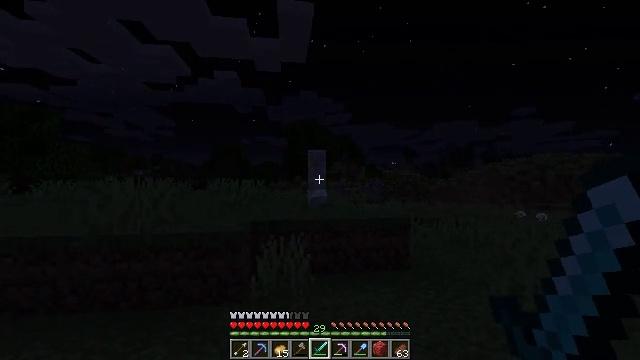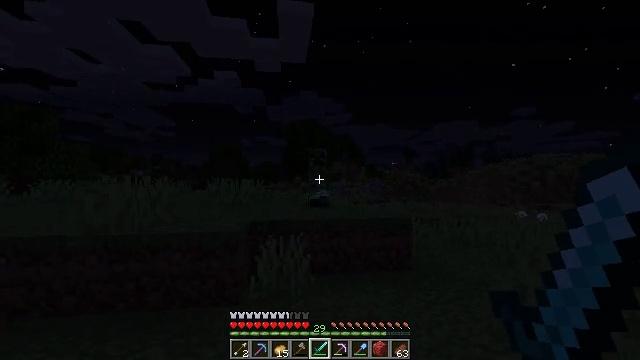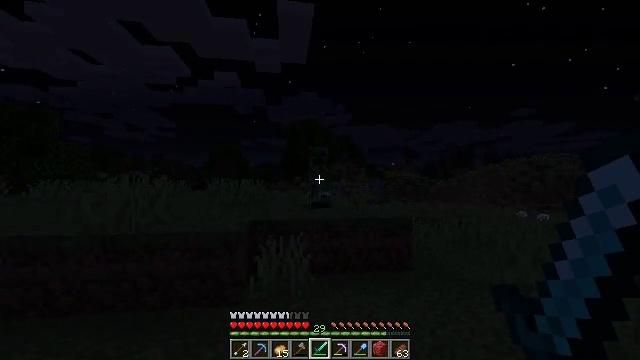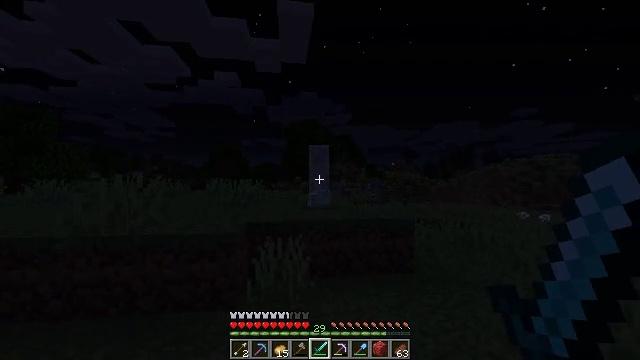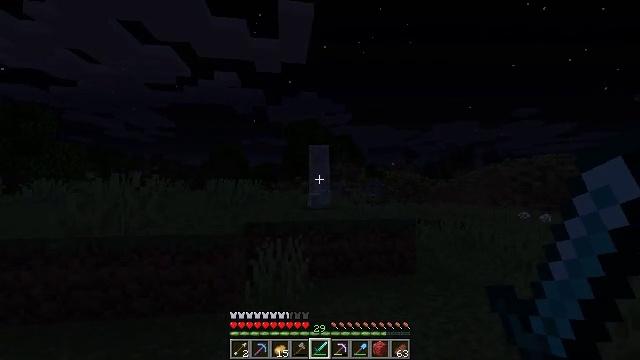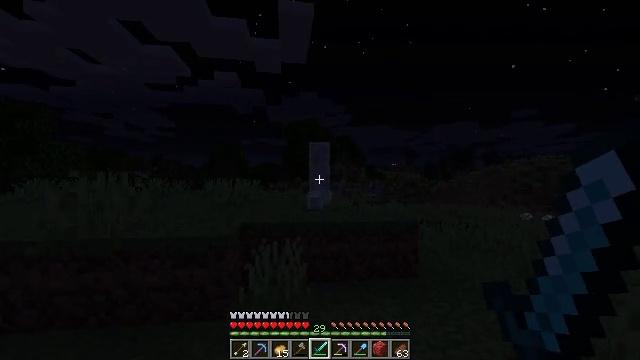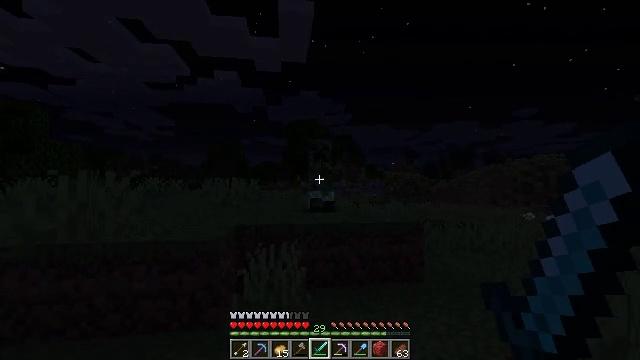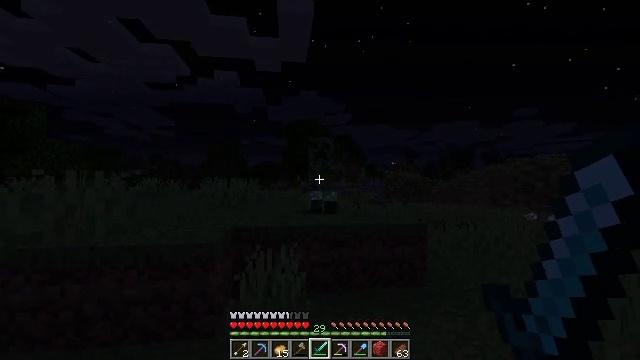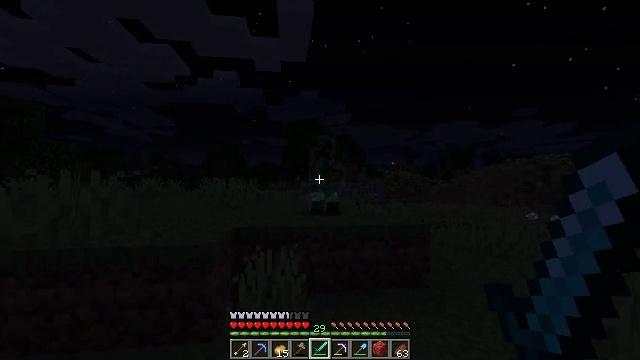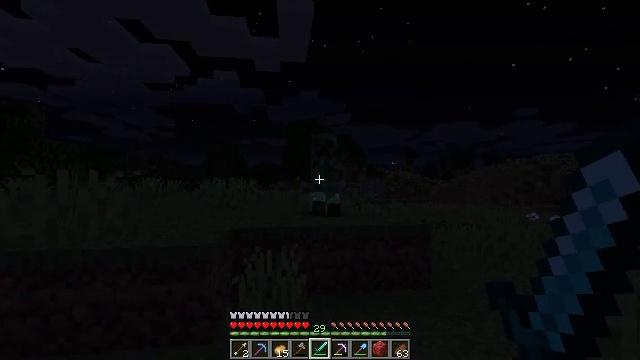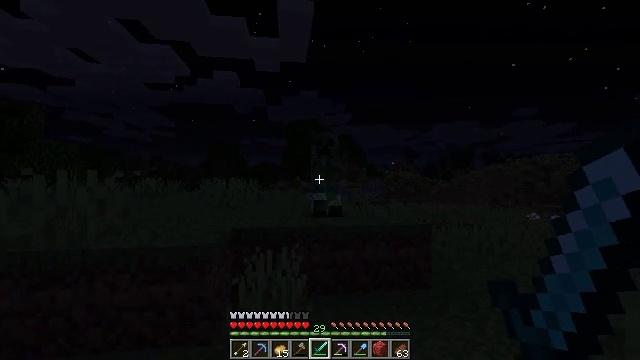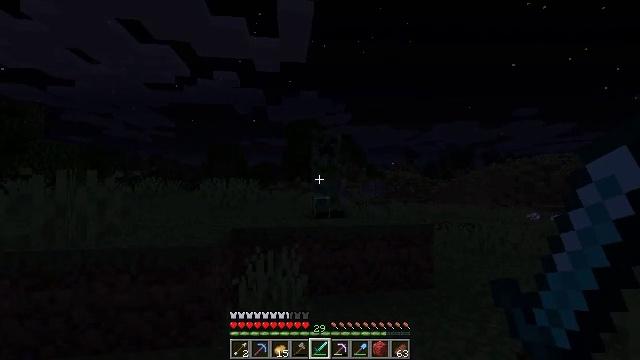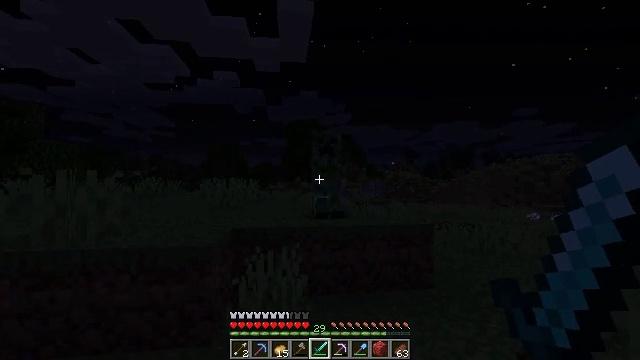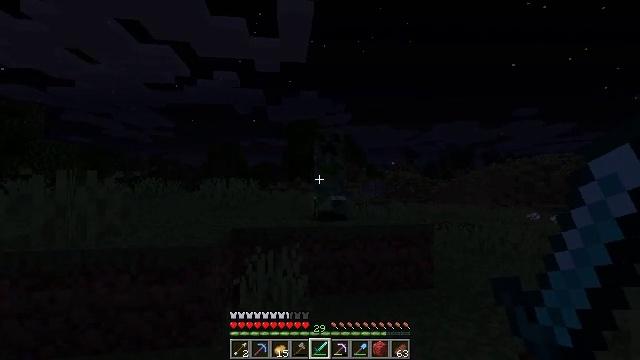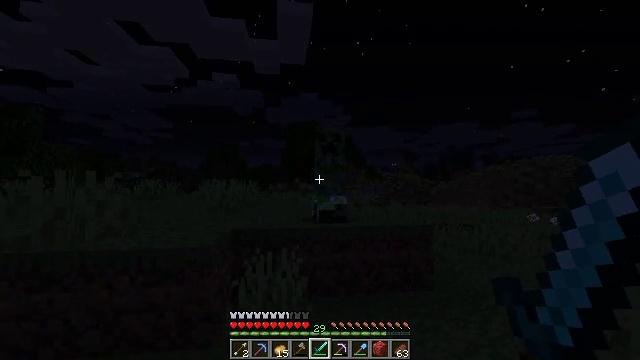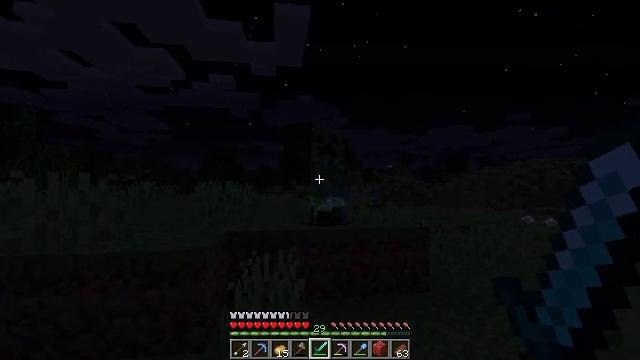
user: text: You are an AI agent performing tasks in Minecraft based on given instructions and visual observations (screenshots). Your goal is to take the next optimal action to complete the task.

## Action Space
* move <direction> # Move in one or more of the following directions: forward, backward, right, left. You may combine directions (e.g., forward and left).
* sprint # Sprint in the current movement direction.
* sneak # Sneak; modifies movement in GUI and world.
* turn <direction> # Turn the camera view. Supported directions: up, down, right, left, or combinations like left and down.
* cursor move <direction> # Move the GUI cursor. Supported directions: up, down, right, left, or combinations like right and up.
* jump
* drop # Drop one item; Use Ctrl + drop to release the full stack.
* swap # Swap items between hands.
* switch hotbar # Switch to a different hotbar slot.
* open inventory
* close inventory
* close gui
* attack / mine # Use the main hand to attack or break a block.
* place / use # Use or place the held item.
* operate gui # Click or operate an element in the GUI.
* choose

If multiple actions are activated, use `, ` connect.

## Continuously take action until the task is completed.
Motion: motion action
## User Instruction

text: Kill a creeper.
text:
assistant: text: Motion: no_op
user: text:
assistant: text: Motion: no_op
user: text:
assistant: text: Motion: move forward
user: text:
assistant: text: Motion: move forward
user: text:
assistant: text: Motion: move forward
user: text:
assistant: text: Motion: move forward
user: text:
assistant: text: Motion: no_op
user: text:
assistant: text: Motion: no_op
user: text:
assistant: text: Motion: no_op
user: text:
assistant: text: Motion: no_op
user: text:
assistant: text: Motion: no_op
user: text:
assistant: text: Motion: no_op
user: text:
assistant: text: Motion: no_op
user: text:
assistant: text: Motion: no_op
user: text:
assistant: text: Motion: no_op
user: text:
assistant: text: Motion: move forward
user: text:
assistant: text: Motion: move forward
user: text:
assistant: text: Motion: move forward
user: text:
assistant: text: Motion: move forward
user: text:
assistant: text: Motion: move forward
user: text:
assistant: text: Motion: move forward
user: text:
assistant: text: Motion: move forward, attack / mine
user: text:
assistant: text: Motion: move forward, attack / mine
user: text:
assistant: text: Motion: no_op
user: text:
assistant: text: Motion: turn right, attack / mine
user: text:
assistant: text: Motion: turn right, attack / mine
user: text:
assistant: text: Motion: move back, attack / mine
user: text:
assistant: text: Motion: attack / mine